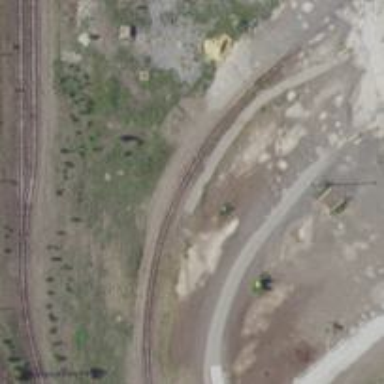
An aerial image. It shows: Disused railway spur.